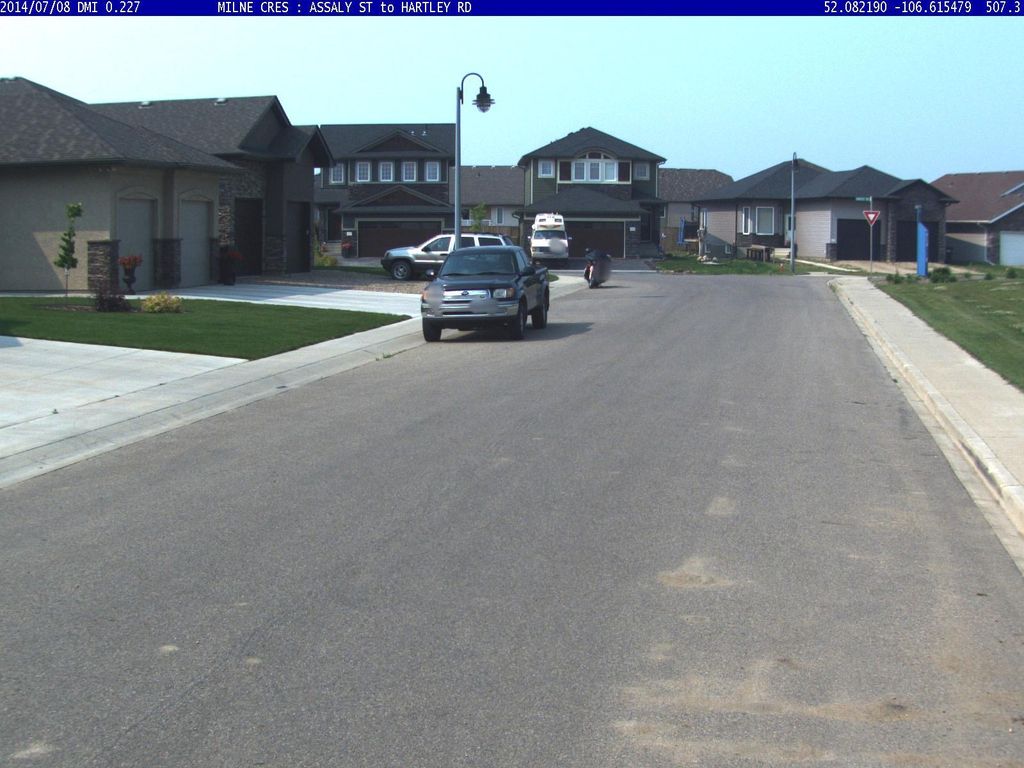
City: saskatoon